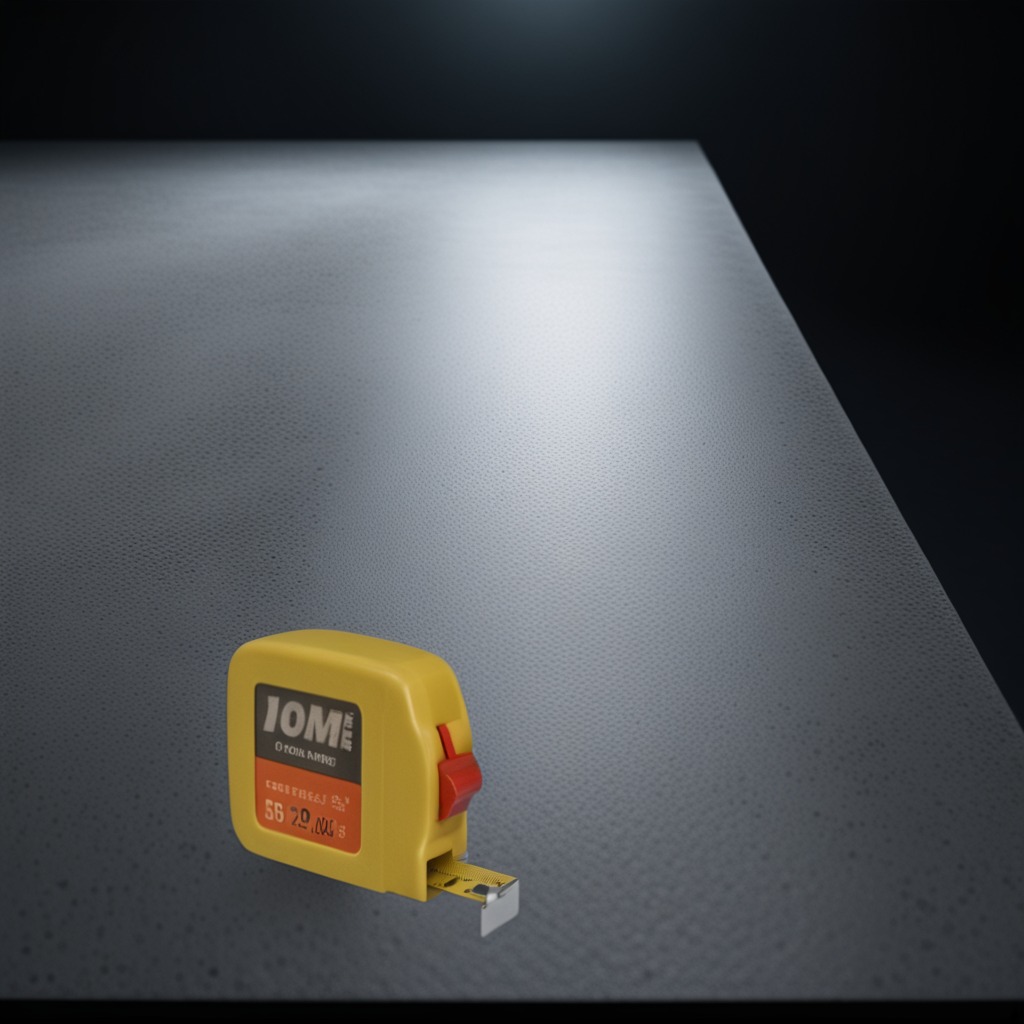
A measuring tape is lying on the clean granite table inside a workshop at night.